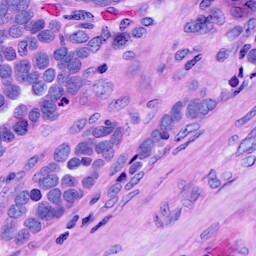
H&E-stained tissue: Ovarian